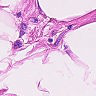
Metastatic tissue present: no